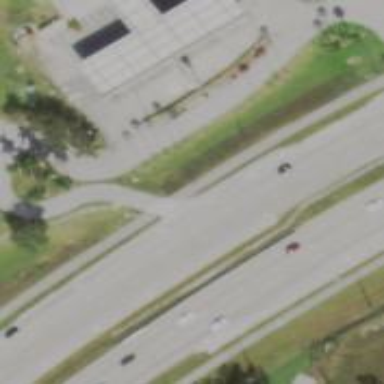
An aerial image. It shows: Asphalt road classified as trunk highway.